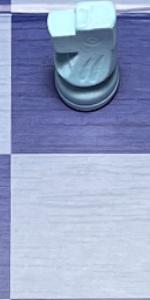
Label: Empty